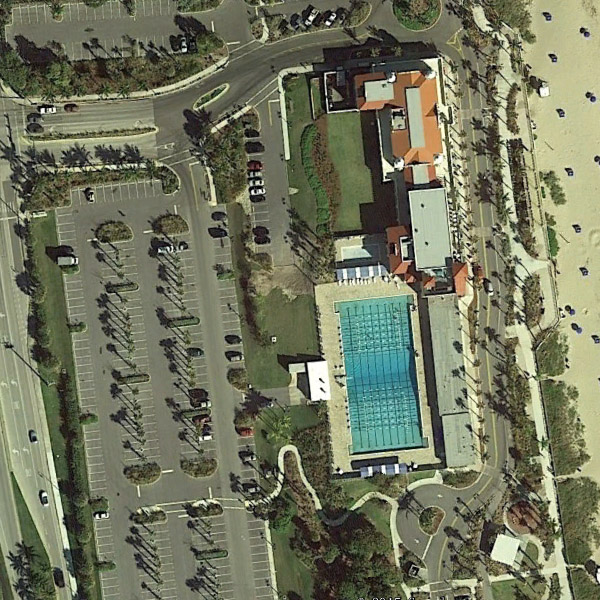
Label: Resort